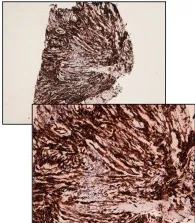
Histological features of NTRK rearranged spindle cell neoplasm. (E) CD34 positivity by IHC in the surgically resected liver metastasis.
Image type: pathology (immunostaining)